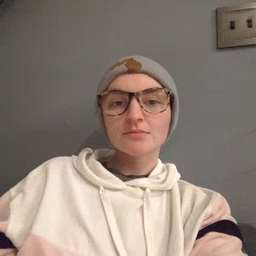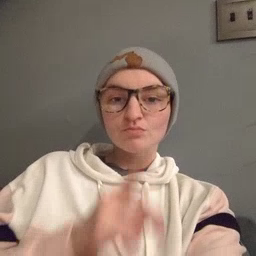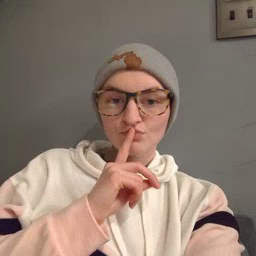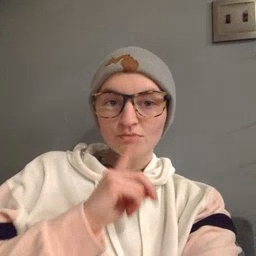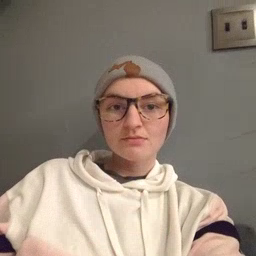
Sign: shhh